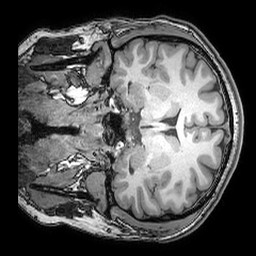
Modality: T1w
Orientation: coronal
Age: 25
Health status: ill
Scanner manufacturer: philips
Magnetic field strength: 3 T
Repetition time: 0.007 s
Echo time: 0.0035 s